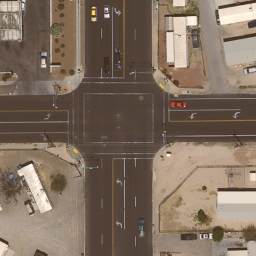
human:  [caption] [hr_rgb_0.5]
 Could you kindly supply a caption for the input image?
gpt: An intersection with some houses and plants at the corners .

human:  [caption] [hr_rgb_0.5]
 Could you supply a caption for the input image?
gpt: A desolate intersection only with some houses and plants at the corners .

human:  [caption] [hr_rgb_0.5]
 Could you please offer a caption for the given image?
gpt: An intersection with a few cars on the road .

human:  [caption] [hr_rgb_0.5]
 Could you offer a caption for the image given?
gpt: An intersection with two roads vertical to each other .

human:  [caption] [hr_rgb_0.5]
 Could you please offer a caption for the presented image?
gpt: An intersection with two roads vertical to each other .